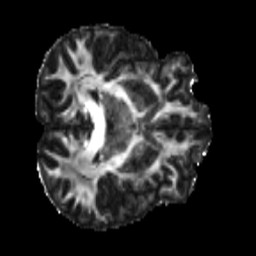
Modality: FA
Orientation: axial
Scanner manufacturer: siemens
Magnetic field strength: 3 T
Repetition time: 4 s
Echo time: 0.0594 s